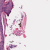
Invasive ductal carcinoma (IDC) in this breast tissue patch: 0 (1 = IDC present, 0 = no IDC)